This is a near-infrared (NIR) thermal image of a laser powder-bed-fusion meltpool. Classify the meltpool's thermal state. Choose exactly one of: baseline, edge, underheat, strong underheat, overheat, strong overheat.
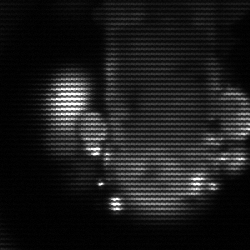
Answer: strong underheat